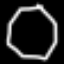
Label: octagon